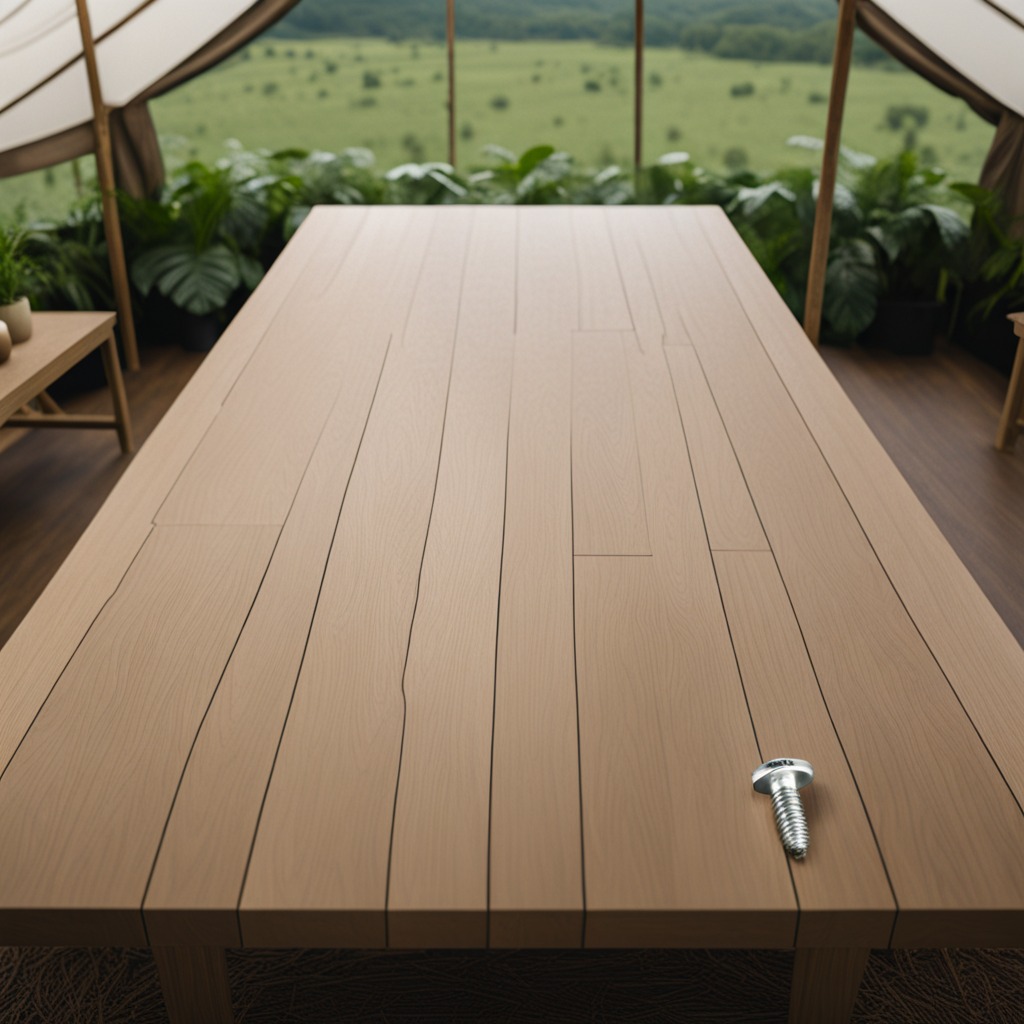
A metal screw is lying on a wooden table inside a jungle field workshop tent humid ambient light worn but